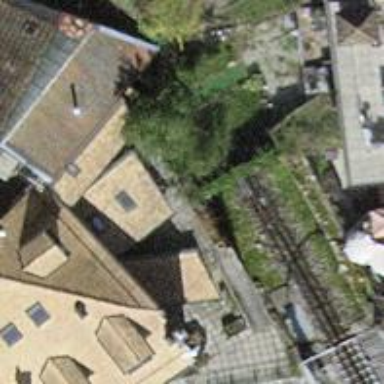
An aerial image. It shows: Narrow-gauge railway with single track. The railway is electrified with contact line.